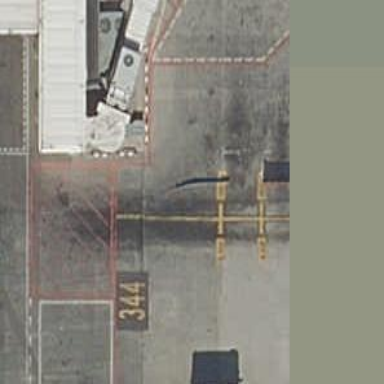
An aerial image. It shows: Airport parking position.